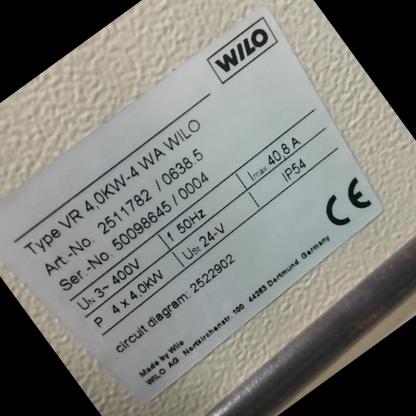
Klasa: tabliczka-znamionowa